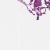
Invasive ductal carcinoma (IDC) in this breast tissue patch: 0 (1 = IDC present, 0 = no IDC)